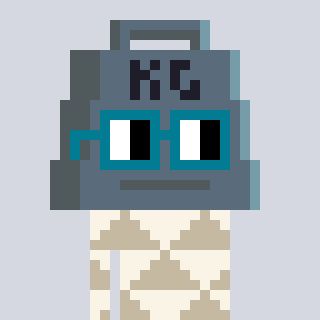
a pixel art character with square dark green glasses, a weight-shaped head and a bege-colored body on a cool background